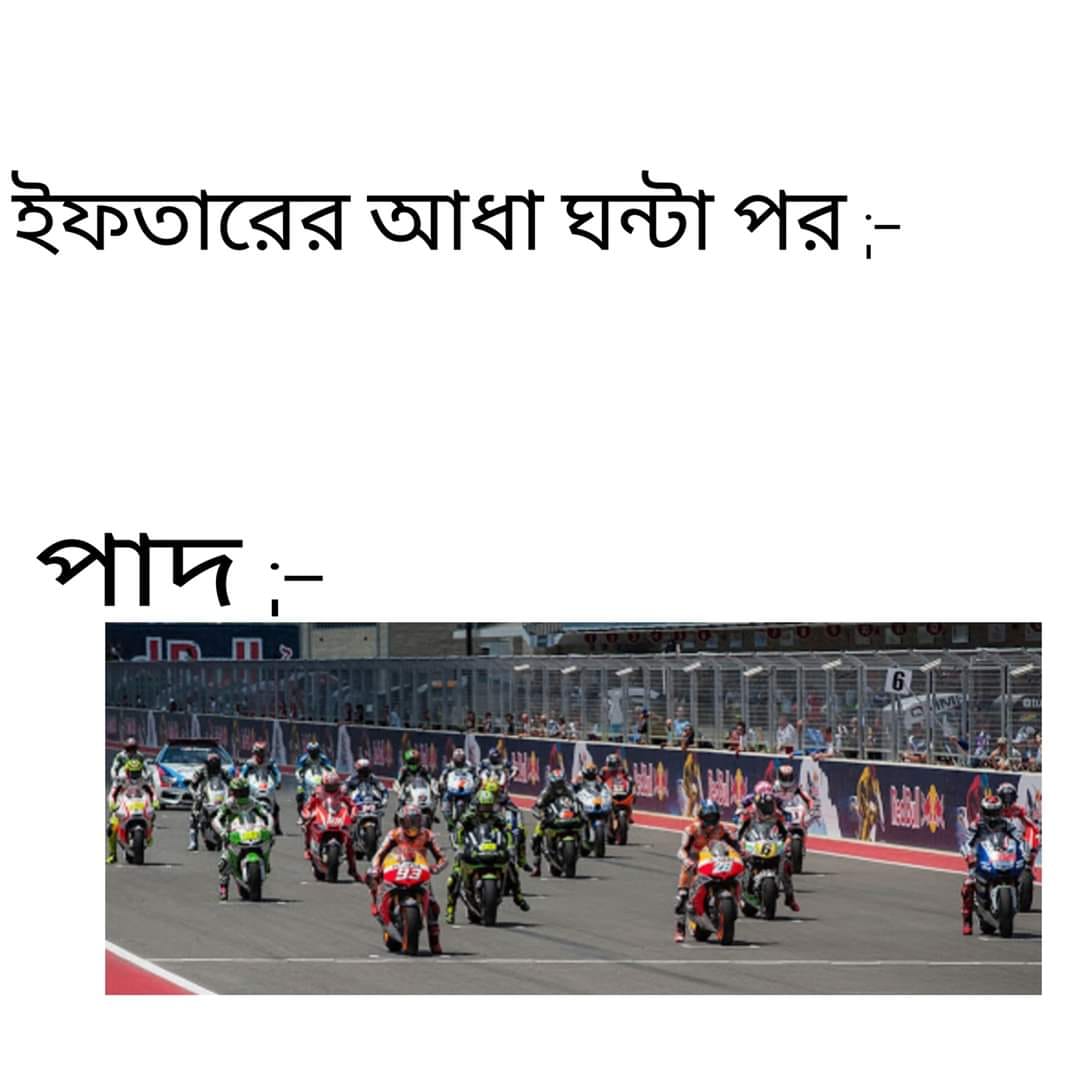
Text: ইফতারের আধা ঘন্টা পর ;- পাদ ;-
Label: Non Hate